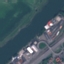
Label: River